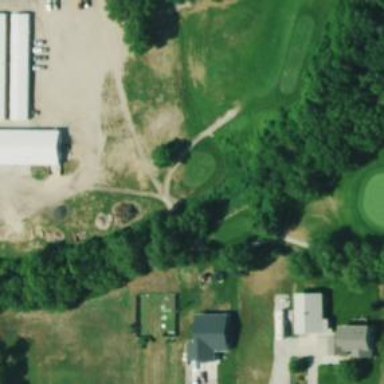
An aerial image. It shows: Path for both road and golf.